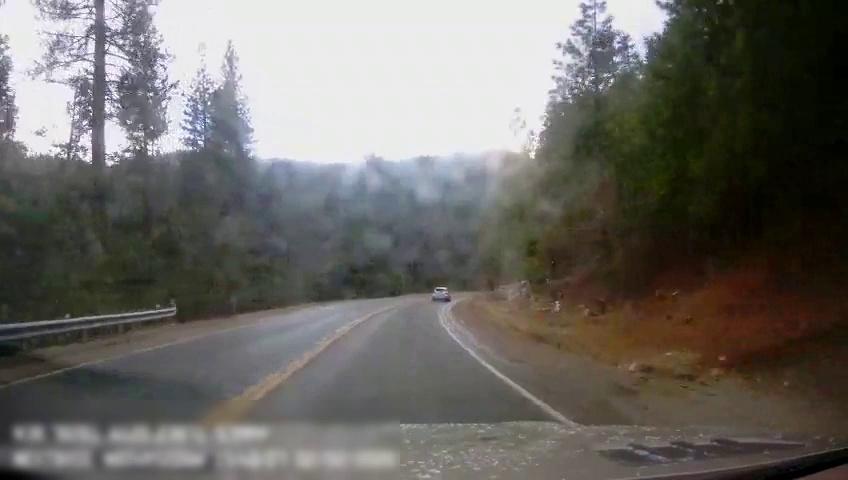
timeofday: Day
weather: Sunny
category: Drivable Space
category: Vehicles | SUV
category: Lanes | Alternate Lane
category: Lanes | Current Lane
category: Lanes | Opposite Lane
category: Lanes | Opposite Lane